高三 · 立体几何学
如图,一个底面半径为 $\mathrm{R}$ 的圆柱被与其底面所成角为 $\theta\left(0^{\circ}<\theta<90^{\circ}\right)$ 的平面所截,截面是一个椭圆.当 $\theta=30^{\circ}$ 时,这个椭圆的离心率为（）

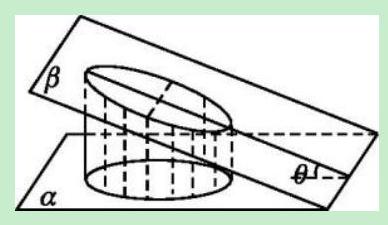
A. $\frac{1}{2}$
B. $\frac{\sqrt{3}}{2}$
C. $\frac{\sqrt{3}}{3}$
D. $\frac{2}{3}$
答案: A
解析: 解答：因为底面半径为 $\mathrm{R}$ 的圆柱被与底面成 $30^{\circ}$ 的平面所截,其截口是一个椭圆,

则这个椭圆的短半轴为 $\mathrm{R}$, 长半轴为 $\frac{\mathrm{R}}{\cos 30^{\circ}}=\frac{2 \mathrm{R}}{\sqrt{3}} \quad \because \mathrm{a}^{2}=\mathrm{b}^{2}+\mathrm{c}^{2}, \therefore \mathrm{c}=\frac{\mathrm{R}}{\sqrt{3}}$.

$\therefore$ 椭圆的离心率为 $\mathrm{e}=\frac{\mathrm{c}}{\mathrm{a}}=\frac{1}{2}$. 故选 $\mathrm{A}$.

分析: 本题主要考查了平面与圆柱面的截线, 解决问题的关键是正确理解椭圆的离心率的求解方法,在利用公式 $\mathrm{e}=\cos \varphi$ 时, $\varphi$ 必须是圆柱的母线与平面的夹角.